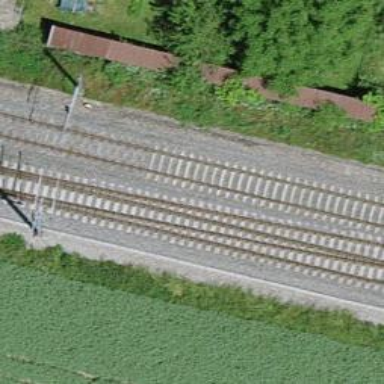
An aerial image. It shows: Single railway track with electrified contact line.